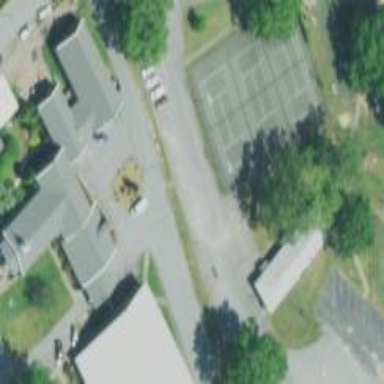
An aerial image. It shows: Tennis court on pitch designated for leisure land.